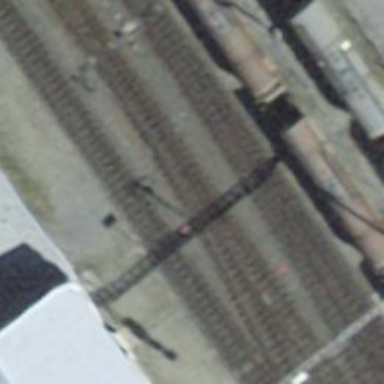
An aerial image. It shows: Narrow-gauge railway siding with electrified contact lines.